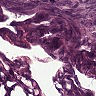
Metastatic tissue present: no